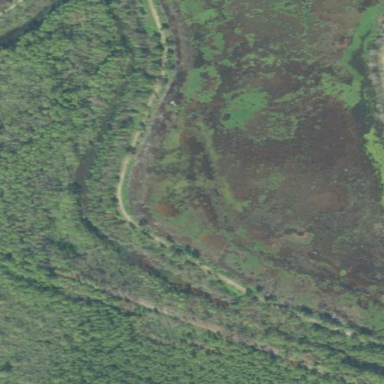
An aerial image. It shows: Marsh wetland.